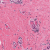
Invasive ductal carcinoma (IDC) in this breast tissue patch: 0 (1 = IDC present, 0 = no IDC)